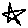
Label: star